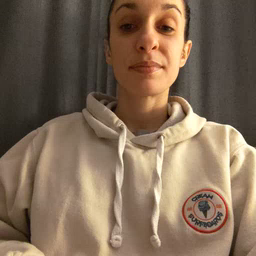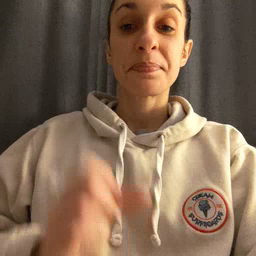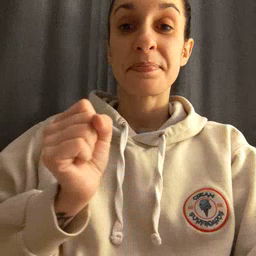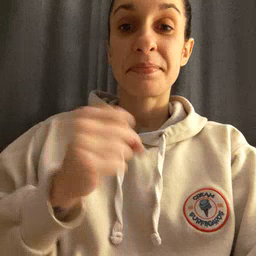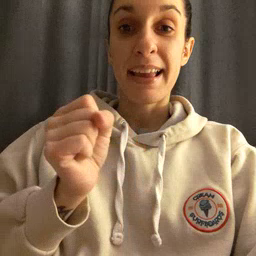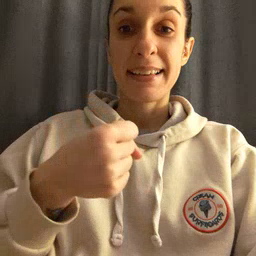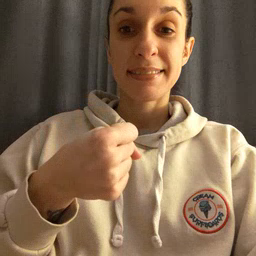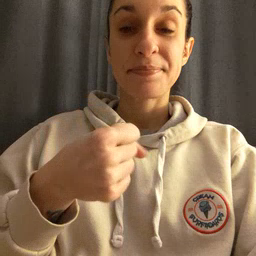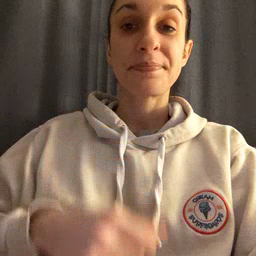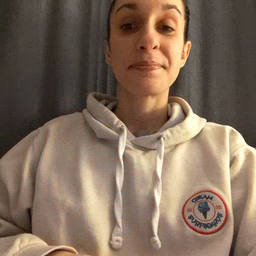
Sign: make